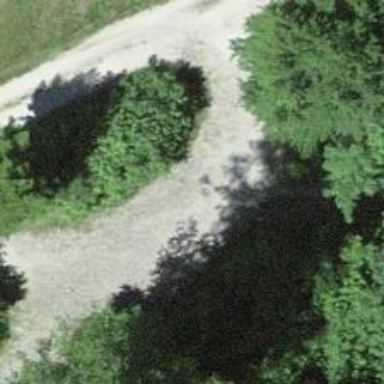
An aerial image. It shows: Unpaved service road.